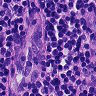
Metastatic tissue present: yes